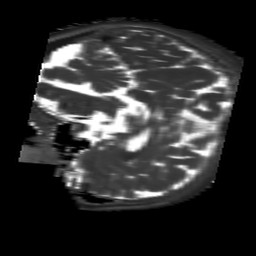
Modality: T2map
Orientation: sagittal
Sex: male
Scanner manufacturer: siemens
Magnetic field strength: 3 T
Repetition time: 4 s